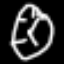
Label: clock